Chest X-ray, PA view. Patient: 58 years old, sex M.
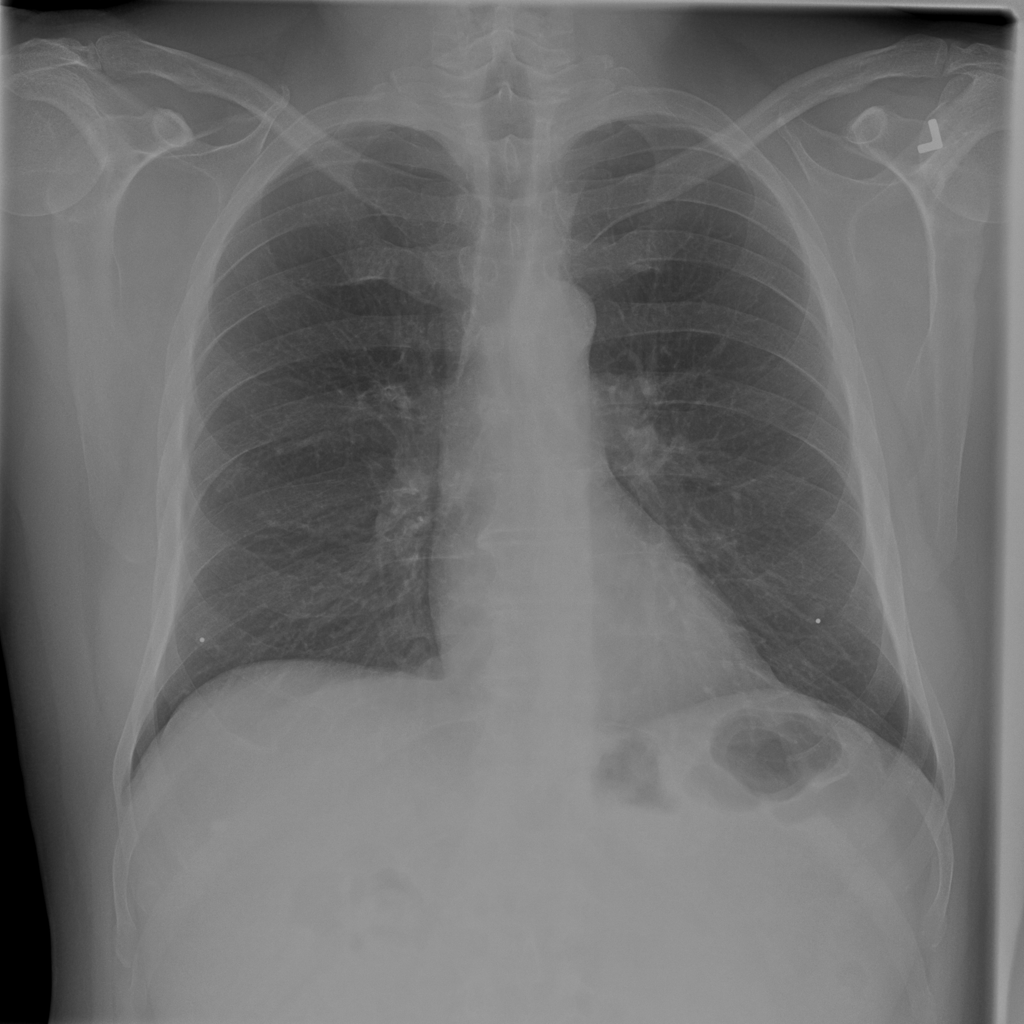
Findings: No Finding